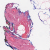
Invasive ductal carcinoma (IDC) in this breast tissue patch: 0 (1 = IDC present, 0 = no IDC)